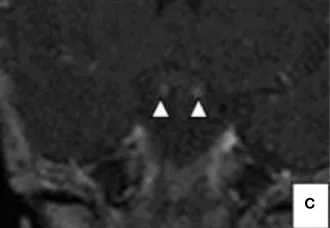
Magnetic resonance imaging (MRI). Gd-enhanced coronal. T1- weighted, and . Coronal T2 and T1 WI MR (C) reveal 2 pituitary stalks (arrowheads b and c). The MRI also demonstrates a midline nasopharyngeal teratoma (arrowhead D).
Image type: radiology (mri)